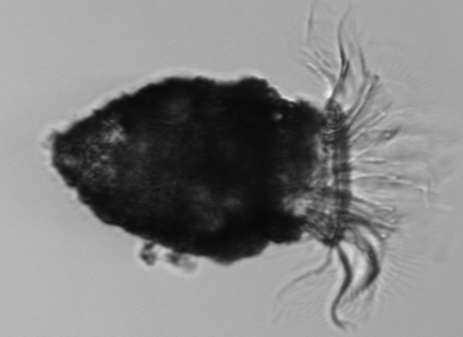
Label: Stenosemella_morphotype1